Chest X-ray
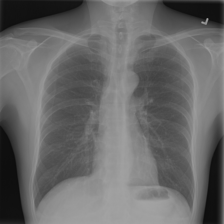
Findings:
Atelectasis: negative
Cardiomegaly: negative
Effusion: negative
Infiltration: negative
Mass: negative
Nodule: negative
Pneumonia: negative
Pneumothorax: negative
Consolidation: negative
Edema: negative
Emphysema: negative
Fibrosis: negative
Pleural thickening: negative
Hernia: negative